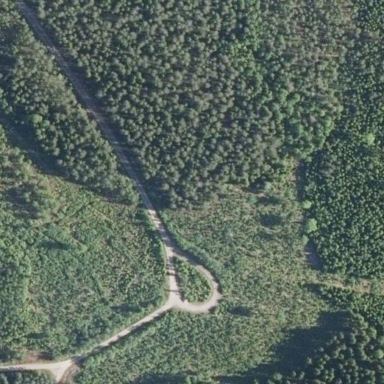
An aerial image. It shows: Clearcut man-made area surrounded by scrub vegetation.